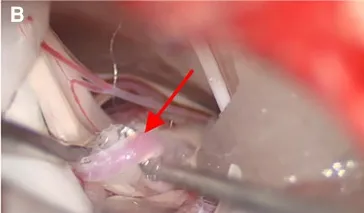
Intraoperative views under the microscope. The ACIA. Red arrow) had insinuated itself in the middle of the VII/VIII complex. The AICA was lifted, and ,the Teflon felt was placed between the vessel, and ,the VII/VIII complex.
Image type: medical_photograph (other_medical_photograph)